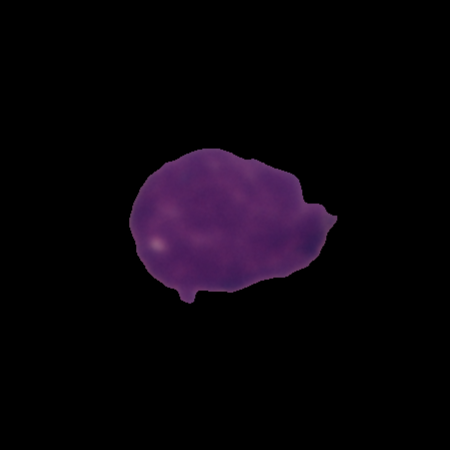
Label: healthy